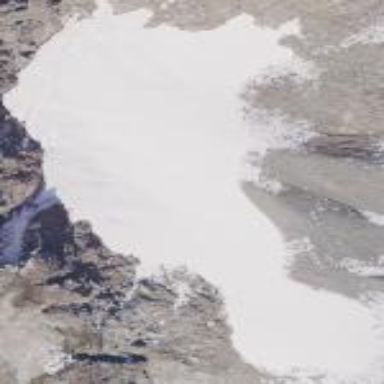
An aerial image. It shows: Majestic glacier in the distance.